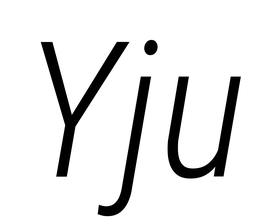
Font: Roboto-Italic_Condensed_Light_Italic